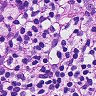
Metastatic tissue present: no